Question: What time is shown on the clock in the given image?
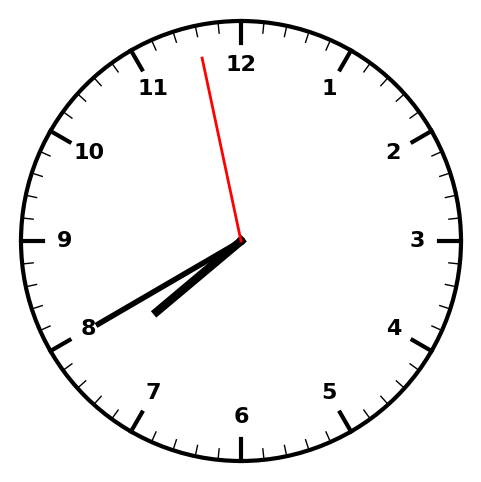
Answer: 07:39:58